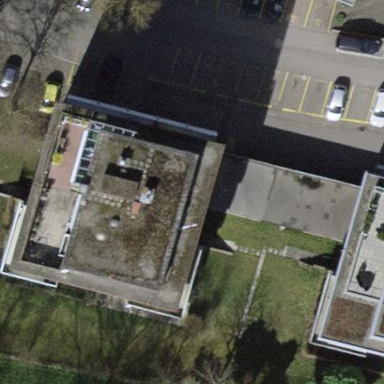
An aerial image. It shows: Group of garages.